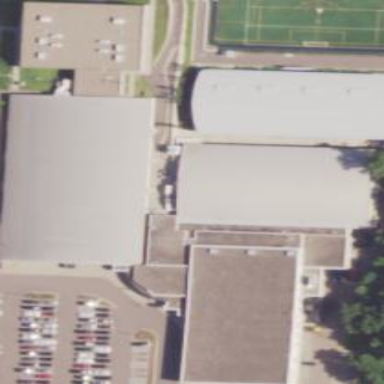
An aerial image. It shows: Building serving as ice hockey sports center.